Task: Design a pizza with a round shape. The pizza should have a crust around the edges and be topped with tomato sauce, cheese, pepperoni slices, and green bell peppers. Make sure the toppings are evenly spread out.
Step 330:
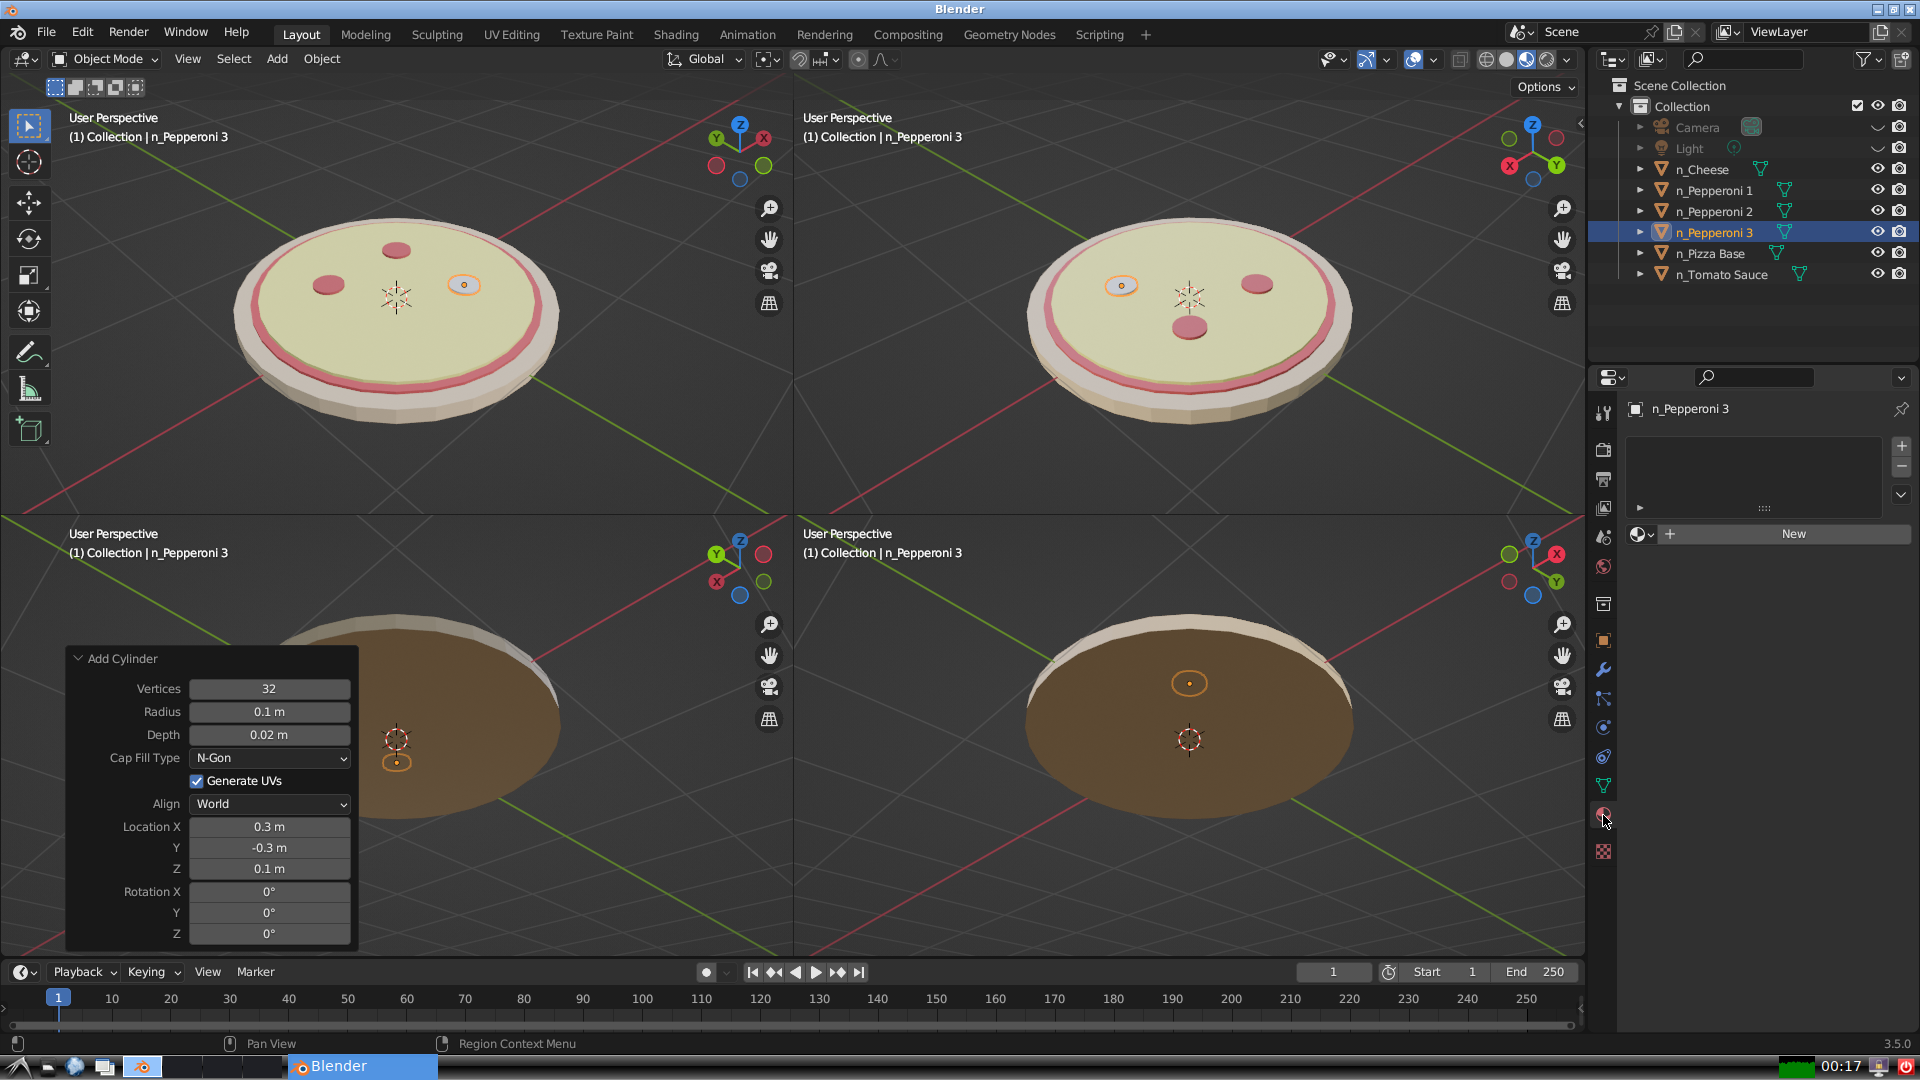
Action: {"mouse_move": [1636, 534]}